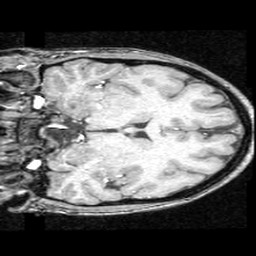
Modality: T1w
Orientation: coronal
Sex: female
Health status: ill
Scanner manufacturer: ge
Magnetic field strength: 1.5 T
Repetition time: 21 s
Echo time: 0.008 s